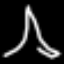
Label: The Eiffel Tower